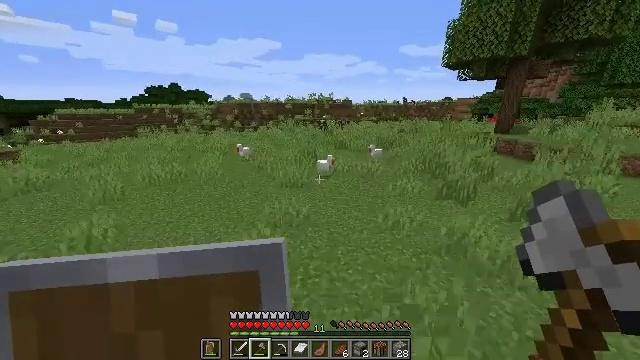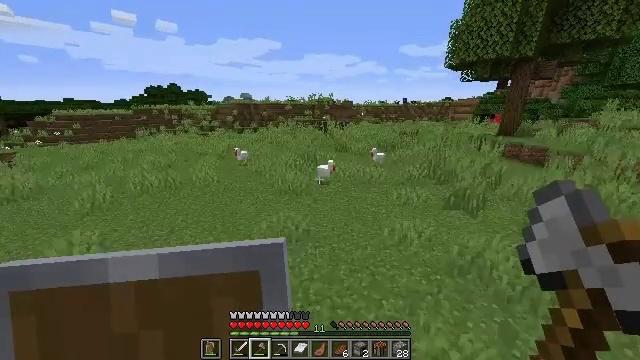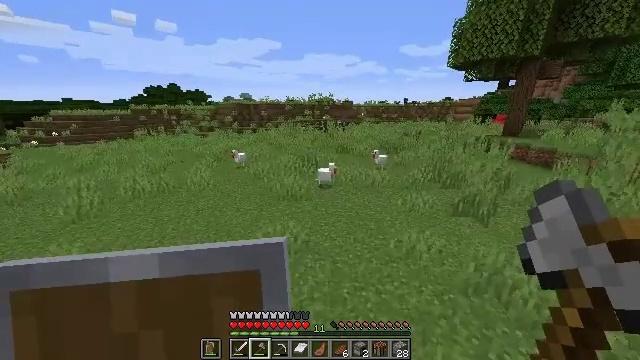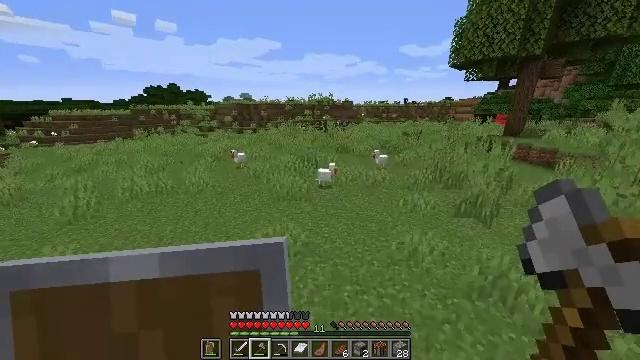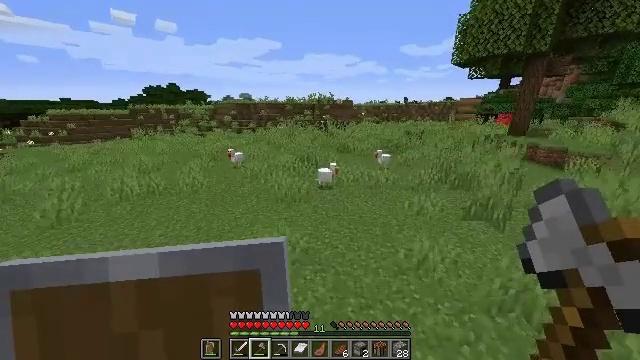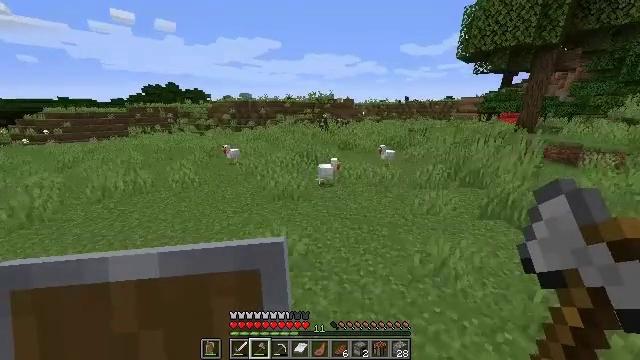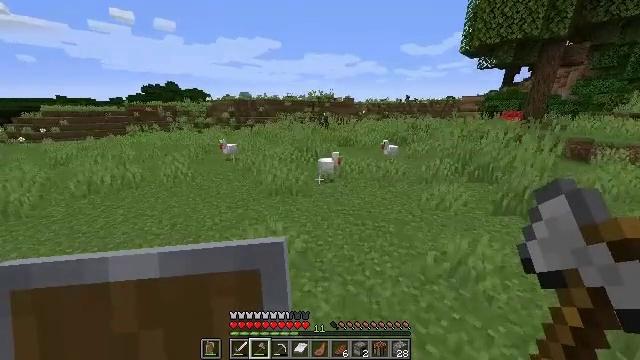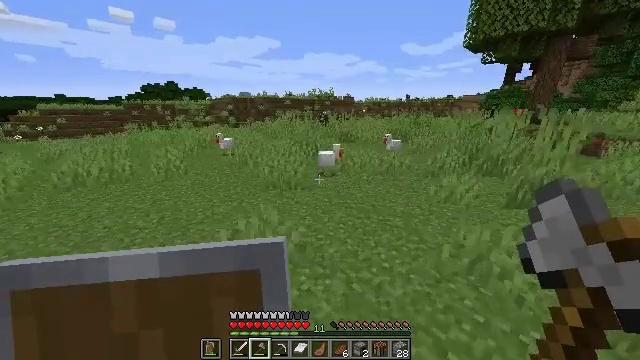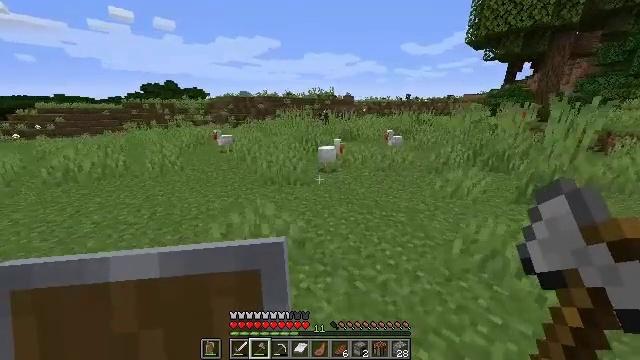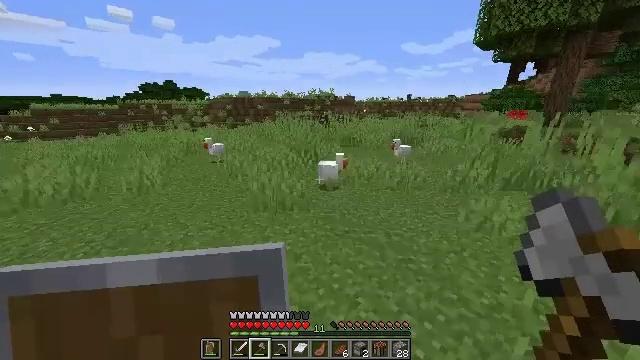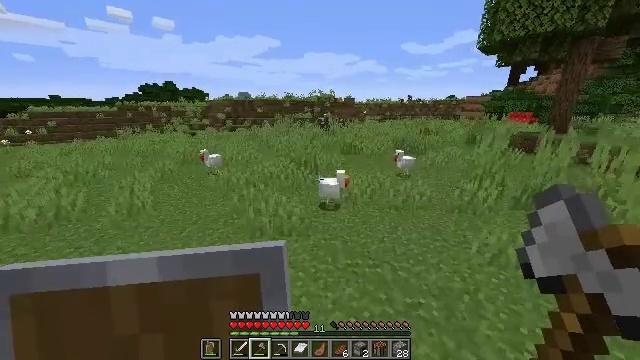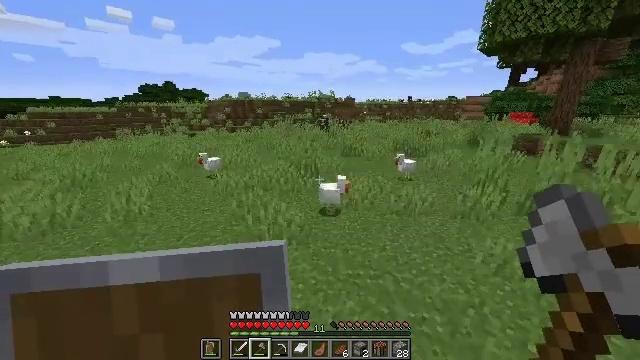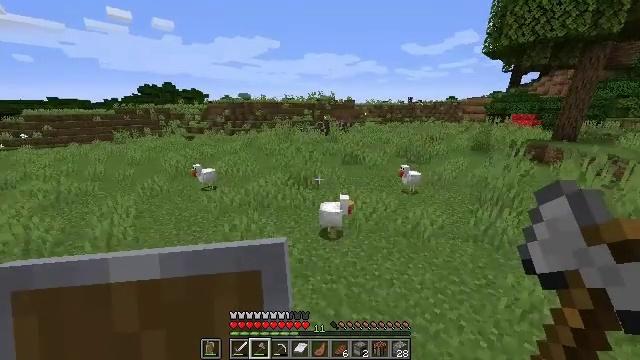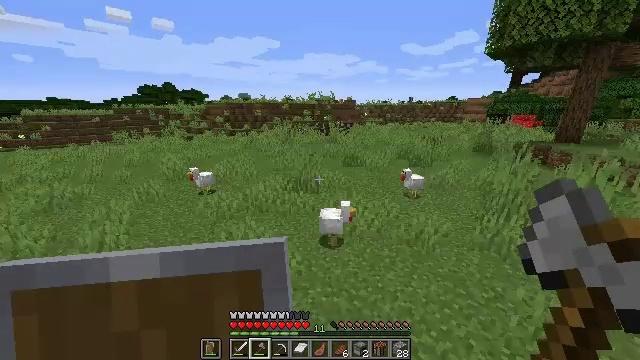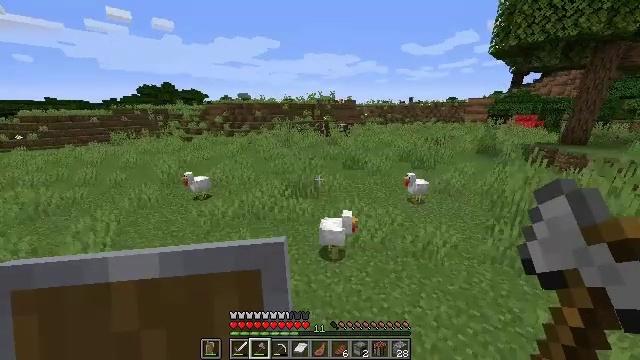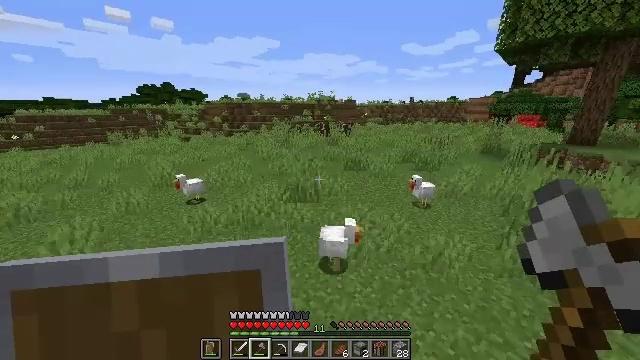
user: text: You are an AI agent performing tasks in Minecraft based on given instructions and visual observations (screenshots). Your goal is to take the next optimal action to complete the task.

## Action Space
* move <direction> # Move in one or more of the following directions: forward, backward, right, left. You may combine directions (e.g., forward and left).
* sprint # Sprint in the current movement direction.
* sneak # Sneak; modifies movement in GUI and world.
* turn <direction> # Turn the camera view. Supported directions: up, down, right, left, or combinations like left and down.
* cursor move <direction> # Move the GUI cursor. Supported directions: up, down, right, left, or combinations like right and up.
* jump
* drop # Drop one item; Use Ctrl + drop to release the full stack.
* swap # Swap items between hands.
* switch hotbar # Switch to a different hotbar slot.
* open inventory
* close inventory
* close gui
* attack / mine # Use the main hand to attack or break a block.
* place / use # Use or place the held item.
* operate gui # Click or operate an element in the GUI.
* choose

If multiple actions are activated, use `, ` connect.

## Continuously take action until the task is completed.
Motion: motion action
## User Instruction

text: Drop a spider eye.
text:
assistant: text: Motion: move forward, jump
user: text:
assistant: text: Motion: move forward, jump
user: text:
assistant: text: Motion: move forward, jump
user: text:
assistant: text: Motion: move forward, jump
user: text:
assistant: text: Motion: move forward, jump
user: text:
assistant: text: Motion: move forward, jump
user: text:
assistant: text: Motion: move forward, jump
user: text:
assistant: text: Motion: move forward, jump
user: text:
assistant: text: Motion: move forward, jump
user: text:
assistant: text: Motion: move forward, jump
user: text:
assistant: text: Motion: move forward, jump
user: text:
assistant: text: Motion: move forward, jump
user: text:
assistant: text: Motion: move forward, jump
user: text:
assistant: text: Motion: move forward, jump
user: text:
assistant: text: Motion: move forward, jump
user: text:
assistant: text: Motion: move forward, jump
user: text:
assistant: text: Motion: move forward, jump
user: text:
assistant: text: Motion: move forward, jump
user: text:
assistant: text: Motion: move forward, jump
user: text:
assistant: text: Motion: move forward, jump
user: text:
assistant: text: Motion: move forward, jump
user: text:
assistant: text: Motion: move forward, jump
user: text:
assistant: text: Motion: move forward, jump
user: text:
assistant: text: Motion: move forward, jump
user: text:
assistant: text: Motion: move forward, jump
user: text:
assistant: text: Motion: move forward, jump
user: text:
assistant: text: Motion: move forward, jump
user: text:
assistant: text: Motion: move forward, jump
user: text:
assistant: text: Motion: move forward, jump
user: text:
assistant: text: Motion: move forward, jump